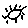
Label: sun